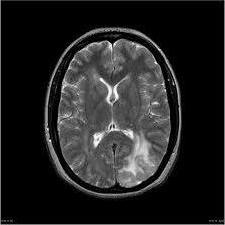
Label: notumor